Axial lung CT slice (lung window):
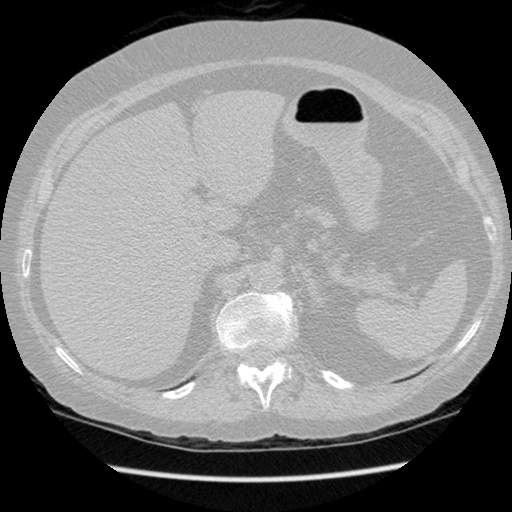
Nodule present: no